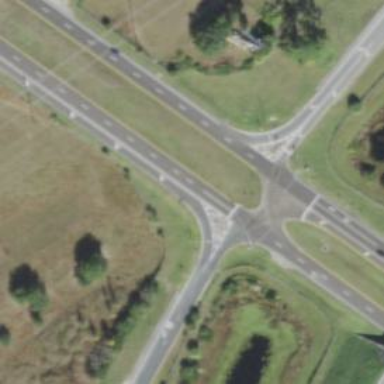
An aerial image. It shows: Junction.